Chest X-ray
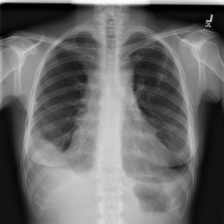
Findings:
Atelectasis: negative
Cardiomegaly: negative
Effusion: negative
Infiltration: negative
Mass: negative
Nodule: negative
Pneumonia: negative
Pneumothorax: negative
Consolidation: negative
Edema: negative
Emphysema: negative
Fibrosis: negative
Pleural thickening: positive
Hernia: negative